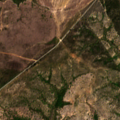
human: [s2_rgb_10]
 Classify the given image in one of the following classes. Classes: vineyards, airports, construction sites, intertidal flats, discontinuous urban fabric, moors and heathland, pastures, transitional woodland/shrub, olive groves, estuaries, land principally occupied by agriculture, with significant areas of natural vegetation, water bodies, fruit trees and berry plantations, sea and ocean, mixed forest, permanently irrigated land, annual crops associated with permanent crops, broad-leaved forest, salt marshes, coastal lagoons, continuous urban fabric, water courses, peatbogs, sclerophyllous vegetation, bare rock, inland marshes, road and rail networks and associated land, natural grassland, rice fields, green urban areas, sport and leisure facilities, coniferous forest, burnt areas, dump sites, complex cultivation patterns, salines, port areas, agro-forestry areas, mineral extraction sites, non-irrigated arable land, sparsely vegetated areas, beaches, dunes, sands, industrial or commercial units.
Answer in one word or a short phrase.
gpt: annual crops associated with permanent crops, broad-leaved forest, transitional woodland/shrub